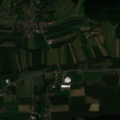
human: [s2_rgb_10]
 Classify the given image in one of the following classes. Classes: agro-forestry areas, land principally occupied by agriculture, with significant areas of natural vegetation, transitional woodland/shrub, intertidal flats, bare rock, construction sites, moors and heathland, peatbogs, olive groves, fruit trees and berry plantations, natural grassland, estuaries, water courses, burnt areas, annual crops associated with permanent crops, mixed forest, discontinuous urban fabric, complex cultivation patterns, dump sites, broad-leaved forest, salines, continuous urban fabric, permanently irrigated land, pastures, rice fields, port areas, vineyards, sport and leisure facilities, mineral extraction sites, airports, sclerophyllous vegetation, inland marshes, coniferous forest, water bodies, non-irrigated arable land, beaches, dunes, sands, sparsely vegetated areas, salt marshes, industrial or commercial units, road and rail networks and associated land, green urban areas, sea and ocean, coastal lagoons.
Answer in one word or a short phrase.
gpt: discontinuous urban fabric, non-irrigated arable land, complex cultivation patterns, broad-leaved forest, mixed forest